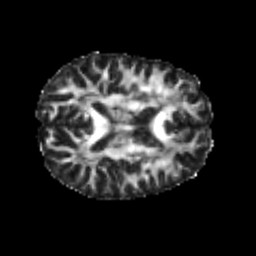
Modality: FA
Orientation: axial
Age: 26
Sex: female
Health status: healthy
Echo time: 0.074 s